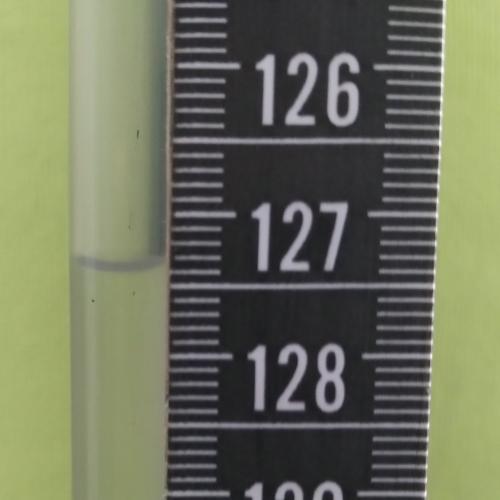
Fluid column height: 127.3 cm